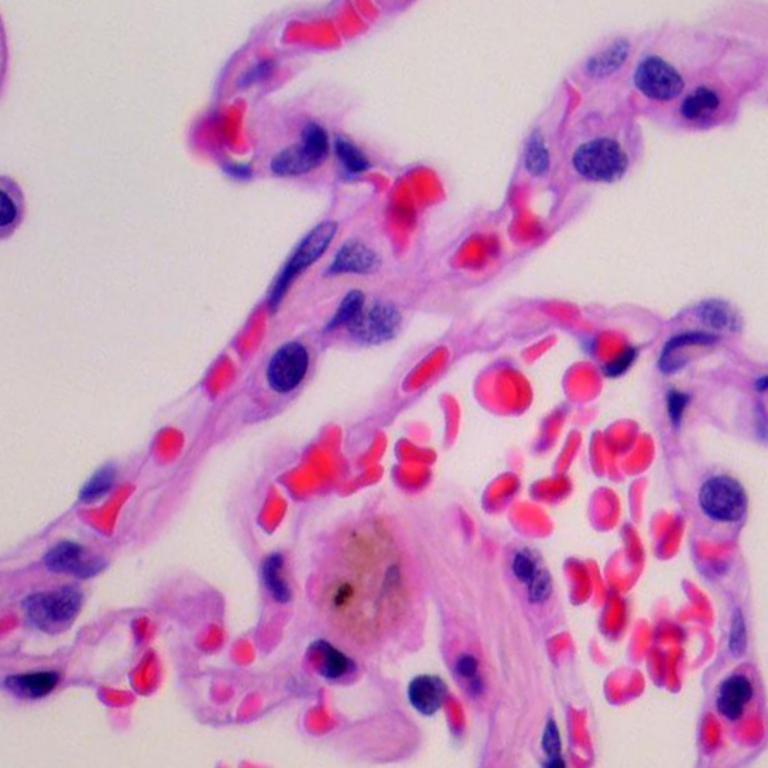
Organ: lung
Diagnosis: benign